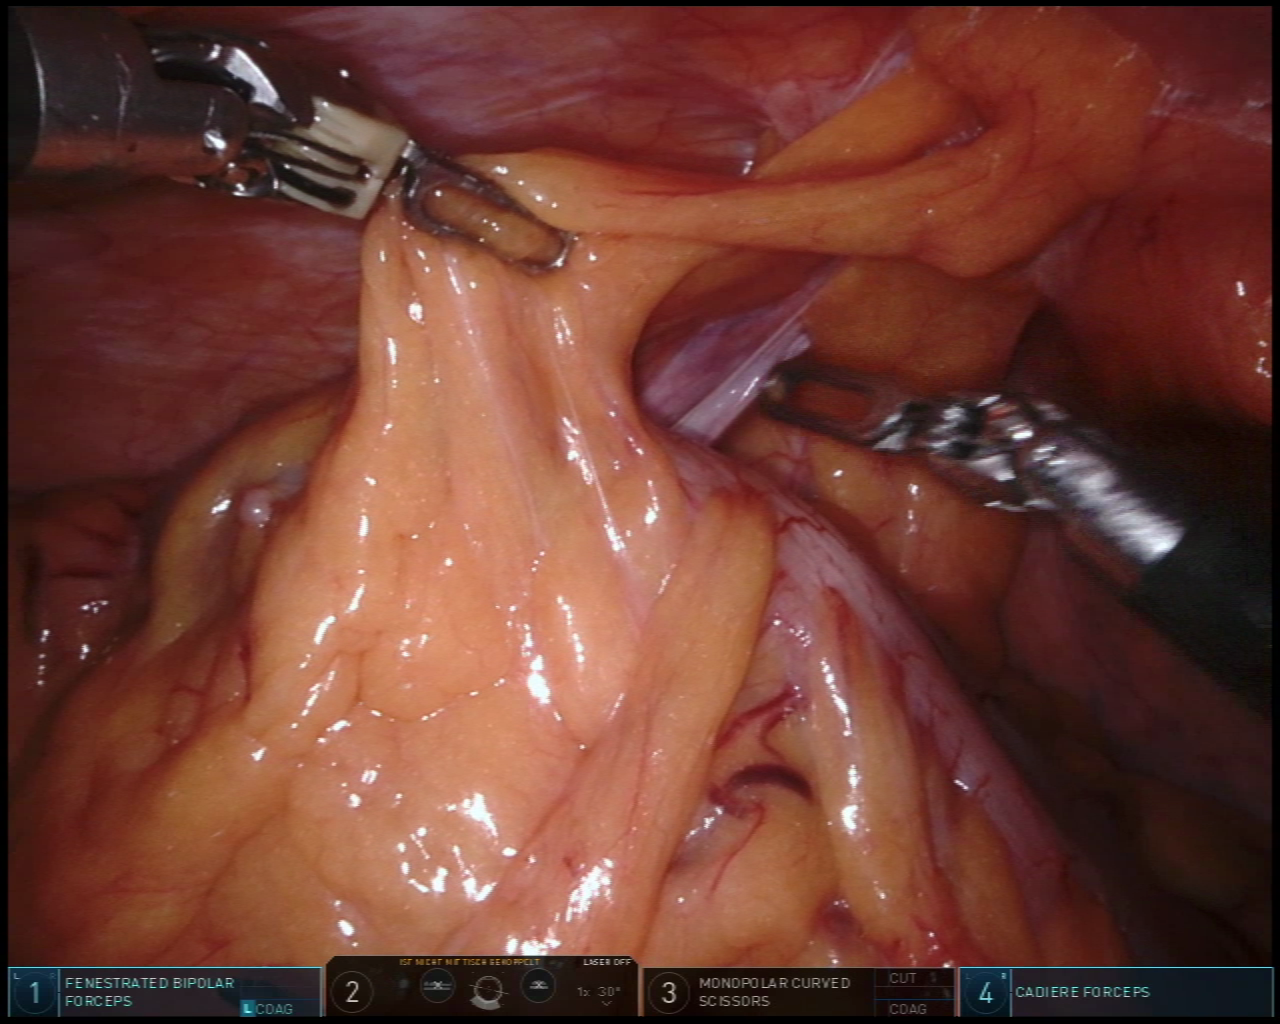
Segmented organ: colon
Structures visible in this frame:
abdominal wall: yes
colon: yes
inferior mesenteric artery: no
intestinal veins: no
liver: no
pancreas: no
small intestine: no
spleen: no
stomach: no
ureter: no
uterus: no
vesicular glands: no